【题型】选择题　【知识点】立体几何　【难度】medium
在棱长为1的正方体$ABCD-A_1B_1C_1D_1$中，$M,N$分别为$BD_1$，$B_1C_1$的中点，点$P$在正方体的表面上运动，且满足$MP\parallel$平面$CND_1$，则下列说法正确的是（）

A. 点$P$可以是棱$BB_1$的中点\\
B. 线段$MP$的最大值为$\frac{\sqrt{3}}{2}$\\
C. 点$P$的轨迹是正方形\\
D. 点$P$轨迹的长度为$2+\sqrt{5}$
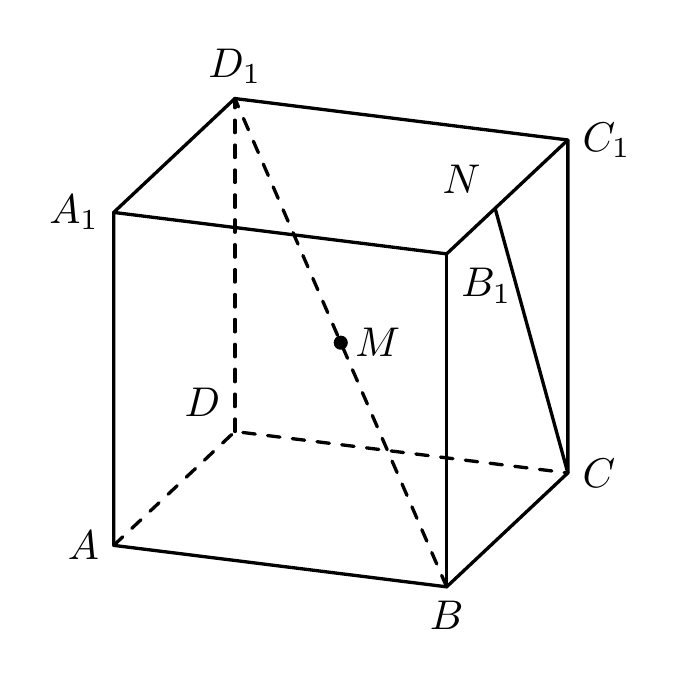
【解答】
\subsubsection*{【答案】B}

\subsubsection*{【分析】}
如图，取棱$BC$的中点$E$，连接$DE,B_1E,ME$，进而证明平面$B_1EM\parallel$平面$CND_1$，再结合题意可知直线$B_1M$必过$D$点，进而取$A_1D_1$中点$F$，连接$B_1F,FD,DE$，证明$F\in$平面$B_1EM$即可得四边形$B_1EDF$为点$P$的轨迹，再根据几何关系依次判断各选项即可。

\subsubsection*{【详解】}
解：如图，取棱$BC$的中点$E$，连接$DE,B_1E,ME$，

因为$M,N$分别为$BD_1$，$B_1C_1$的中点，\\
所以，在$\triangle BCD_1$中，$ME\parallel CD_1$，由于$ME\not\subset$平面$CND_1$，$CD_1\subset$平面$CND_1$，\\
所以$ME\parallel$平面$CND_1$，

因为$B_1N\parallel CE,B_1N=CE$，所以，四边形$CNB_1E$为平行四边形，\\
所以$CN\parallel B_1E$，因为$CN\subset$平面$CND_1$，$B_1E\not\subset$平面$CND_1$，\\
所以，$B_1E\parallel$平面$CND_1$，

因为$B_1E\cap ME=E$，$B_1E,ME\subset$平面$B_1EM$，\\
所以，平面$B_1EM\parallel$平面$CND_1$，

由于$M$为体对角线$BD_1$的中点，\\
所以，连接$B_1M$并延长，直线$B_1M$必过$D$点，

故取$A_1D_1$中点$F$，连接$B_1F,FD,DE$，

所以，由正方体的性质易知$FD_1\parallel CE,FD_1=CE$，\\
所以，四边形$CD_1FE$是平行四边形，$EF\parallel CD_1$，$EF=CD_1$，

因为，$ME\parallel CD_1$，$ME=\frac{1}{2}CD_1$，\\
所以，$E,F,M$共线，即$F\in$平面$B_1EM$，

所以，四边形$B_1EDF$为点$P$的轨迹，故A选项错误；

由正方体的棱长为1，所以，四边形$B_1EDF$的棱长均为$\frac{\sqrt{5}}{2}$，且对角线为$EF=\sqrt{2},B_1D=\sqrt{3}$，\\
所以，四边形$B_1EDF$为菱形，周长为$2\sqrt{5}$，故CD选项错误，

由菱形的性质知，线段$MP$的最大值为$\frac{1}{2}B_1D=\frac{\sqrt{3}}{2}$，故B选项正确。

故选：B

\subsubsection*{【点睛】}
关键点点睛：本题解题的关键在于取棱$BC$的中点$E$，进而证明平面$B_1EM\parallel$平面$CND_1$，再根据面面平行的性质求解点$P$轨迹即可求解。

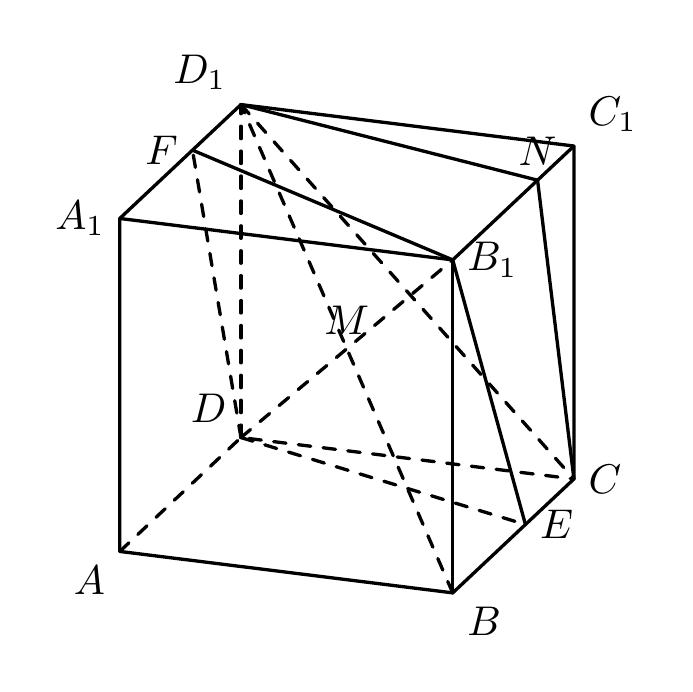